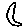
Label: moon